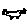
Label: cat